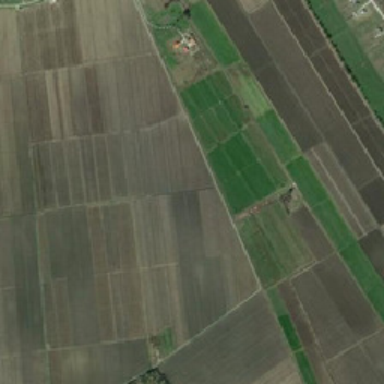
The farm is on the side of the road .